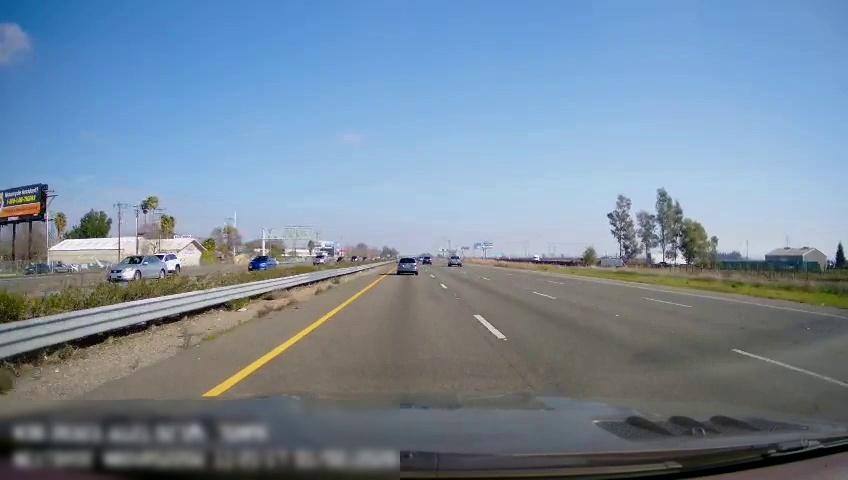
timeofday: Day
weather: Sunny
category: Drivable Space
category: Drivable Space
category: Vehicles | Car
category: Vehicles | Car
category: Vehicles | Car
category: Vehicles | SUV
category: Vehicles | Car
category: Vehicles | Car
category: Vehicles | SUV
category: Vehicles | Car
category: Vehicles | Car
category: Lanes | Current Lane
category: Lanes | Current Lane
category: Lanes | Alternate Lane
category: Lanes | Alternate Lane
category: Lanes | Alternate Lane